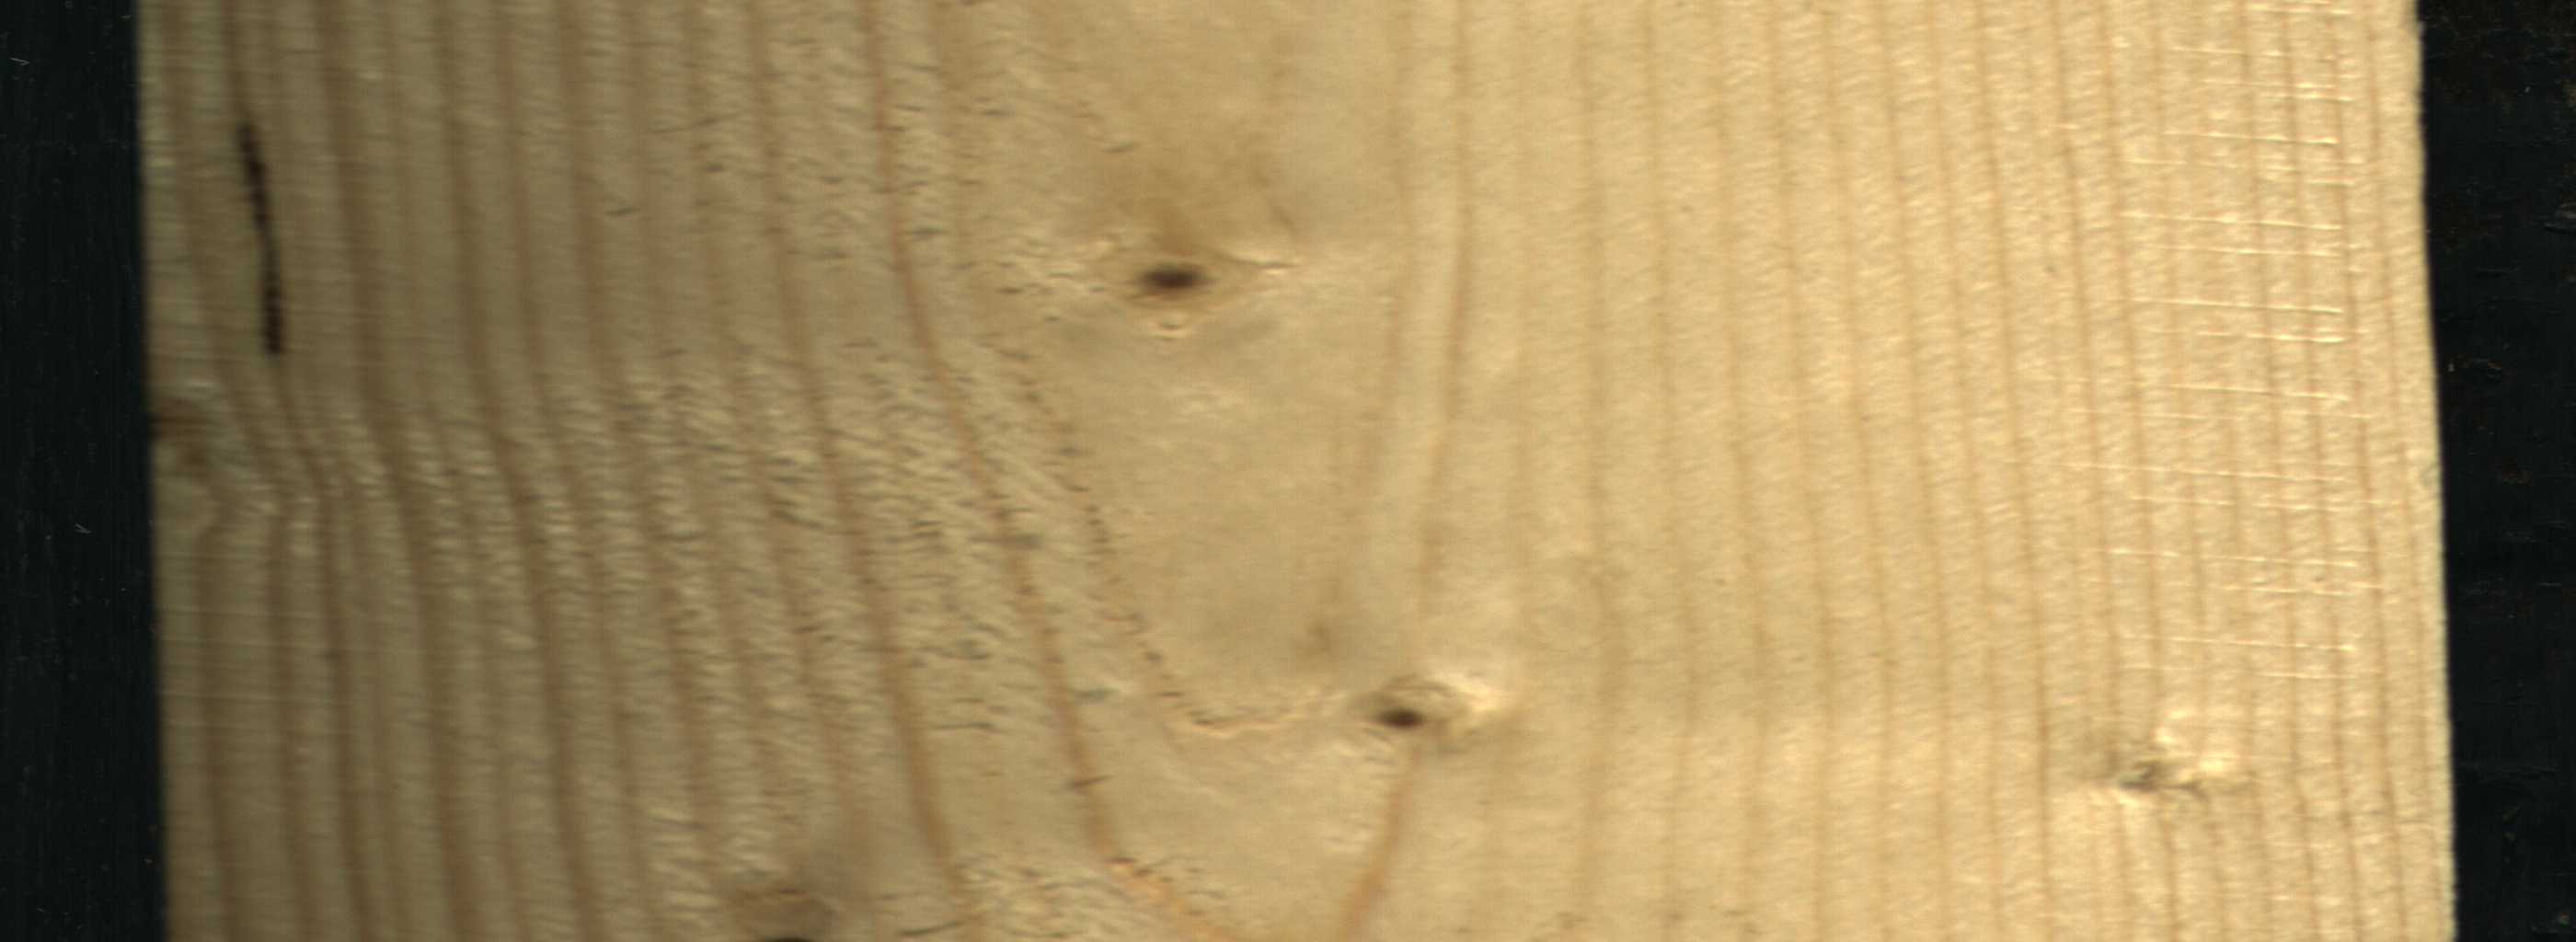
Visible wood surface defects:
resin
Live_Knot
Live_Knot
Live_Knot
Live_Knot